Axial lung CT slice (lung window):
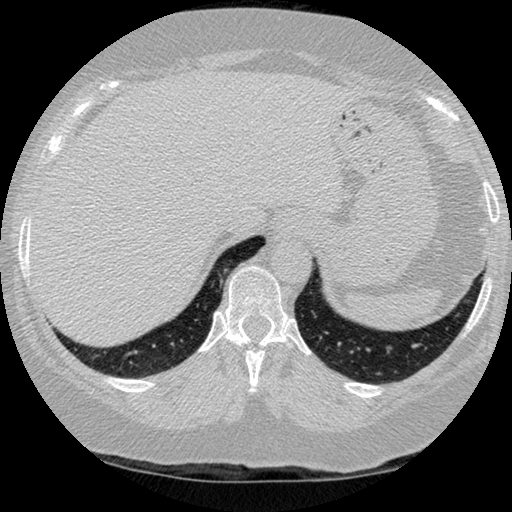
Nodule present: no